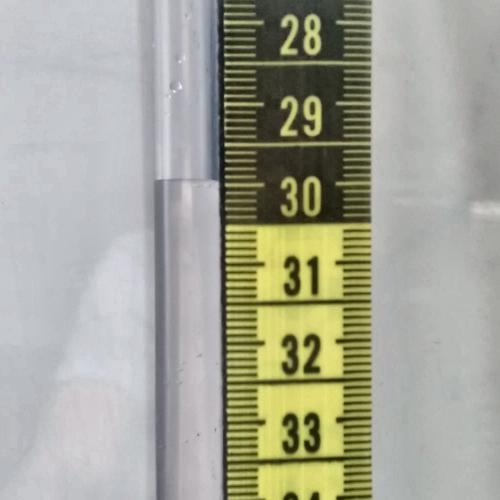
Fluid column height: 30.0 cm